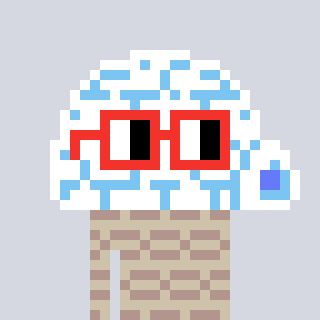
a pixel art character with square red glasses, a igloo-shaped head and a bege-colored body on a cool background